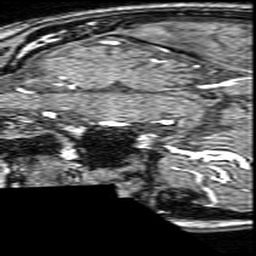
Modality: angio
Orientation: sagittal
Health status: ill
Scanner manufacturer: philips
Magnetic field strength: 3 T
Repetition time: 0.01828 s
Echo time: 0.00339 s